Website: macys
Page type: account-selection
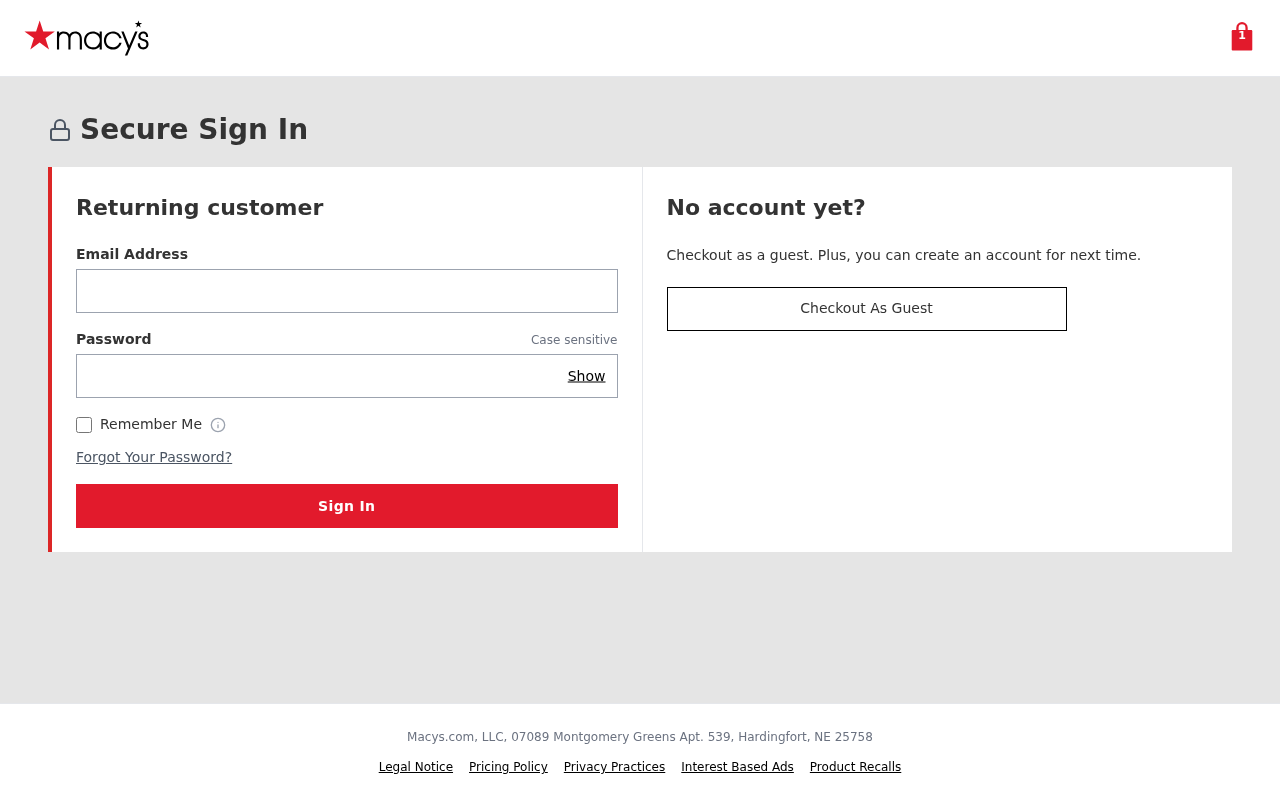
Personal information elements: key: PII_EMAIL
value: bradleylewis@hotmail.com
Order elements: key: ORDER_NUM_ITEMS
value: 1